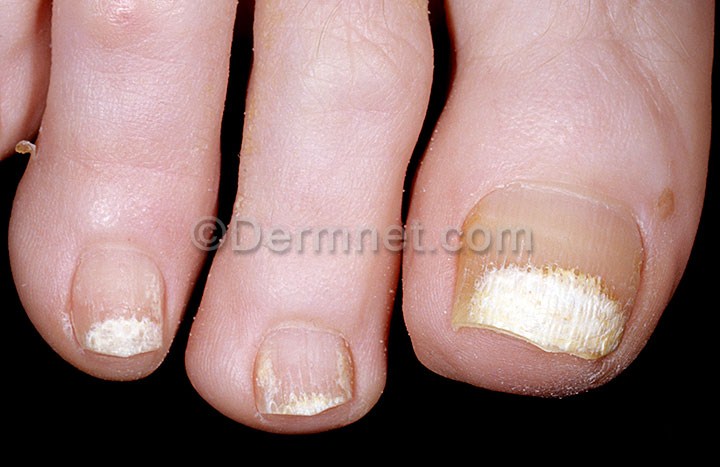
Disease: Nail Fungus and other Nail Disease